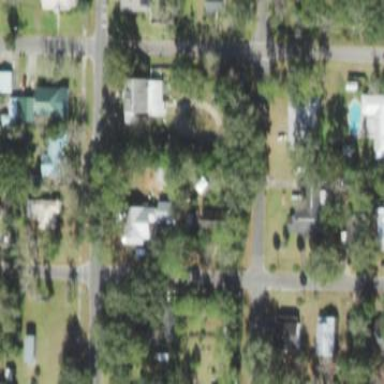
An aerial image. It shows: This residential area consists of single-family homes.